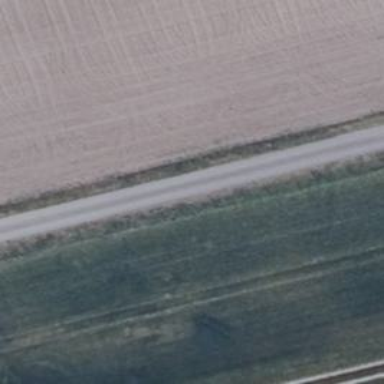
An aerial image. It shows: Unclassified road.